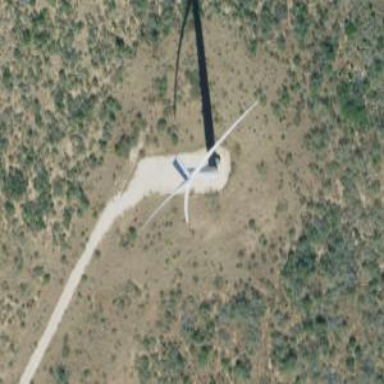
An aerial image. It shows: Wind generator in the form of horizontal axis wind turbine.